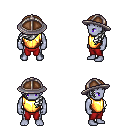
a pixel art fantasy rpg character, male body template, dark elf, purple skin, gold chest armor, red pants, white left-swept hairstyle, chain helm, four views (front, back, left, right), 2x2 character sprite sheet, small pixel art, hard edges, no anti-aliasing